Question: I have a Cloud Firestore Database with a List of Songs

I want to update the Document likes, when the user adds a Song with the same Song title
I tried the update Method but it doesnt really work the value does not get updated. I think i can't really access the Document, maybe my structure in Cloud Firestore is wrong.
'''
void _saveLike(Song item) async {
FirebaseFirestore.instance
.doc('Songs/${item.title}')
.update({'likes': item.likes}).then((likes) => print('Song updated'));
}
'''
This is my Method to update the value
'''
void checkSong(Song item) {
bool isSongFound = false;
list.forEach((s) {
if (s.title.trim() == item.title.trim()) {
setState(() {
s.likes++;
});
_saveLike(item);
isSongFound = true;
}
});
if (!isSongFound) {
addSong(Song(title: textfieldControllersong.text, like: false, likes: 0));
}
}
'''
This is my Method to check whether the Song already exist or not.
Are there better ways to Structure a List with Cloud Firebase or even other Database Services?
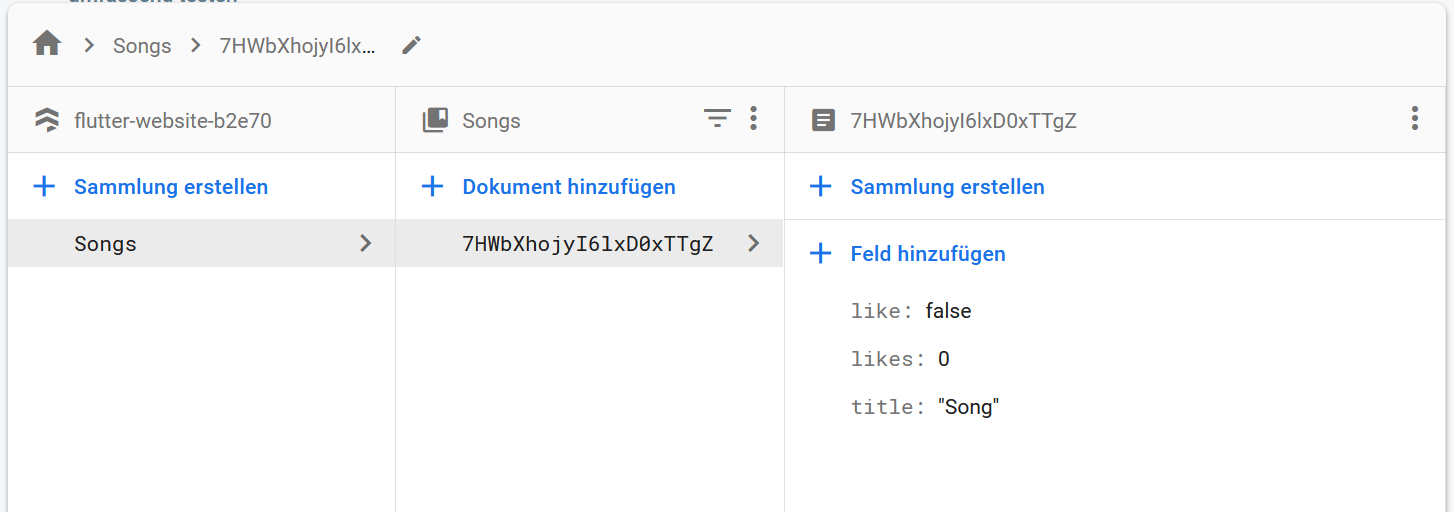
Answer: When you access a document like this:
'''
FirebaseFirestore.instance
.doc('Songs/${item.title}')
'''
The database looks for a document named 'item.title' in the 'Songs' collection, and no document with that ID exists.
To updated a document based on the value of its field(s), you first need to <URL>, and run the update.
Something like:
'''
FirebaseFirestore.instance
.collection('Songs')
.where('title', isEqualTo: item.title)
.get()
.then((snapshot) {
snapshot.docs.forEach((doc) {
doc.reference.update({'likes': item.likes})
});
});
'''